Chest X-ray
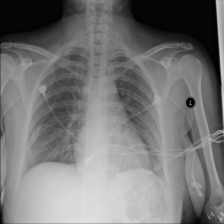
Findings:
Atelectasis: negative
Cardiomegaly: negative
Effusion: negative
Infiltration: negative
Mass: negative
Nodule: negative
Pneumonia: negative
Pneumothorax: negative
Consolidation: negative
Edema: negative
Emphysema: negative
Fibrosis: negative
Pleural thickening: positive
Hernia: negative